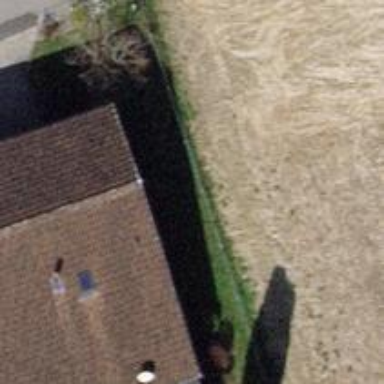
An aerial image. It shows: Detached building.